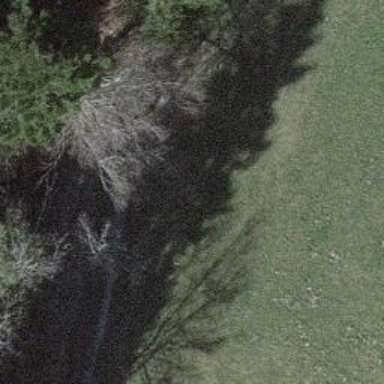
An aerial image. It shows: Path on the ground.